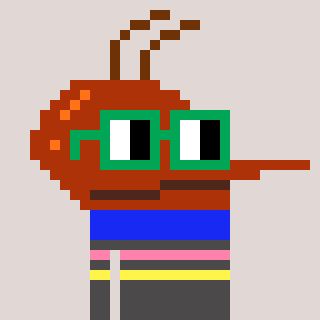
a pixel art character with square green glasses, a mosquito-shaped head and a grayscale-colored body on a warm background